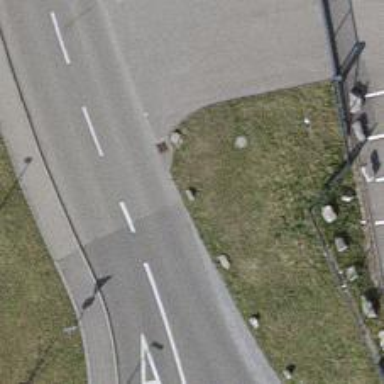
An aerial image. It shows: Block barrier.